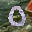
Label: 0